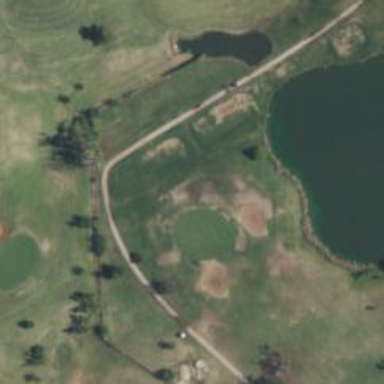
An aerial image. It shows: Golf tee.